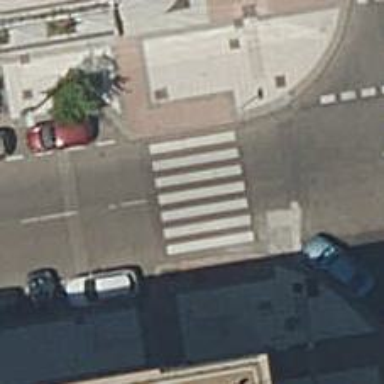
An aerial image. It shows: Uncontrolled zebra crossing on footway.